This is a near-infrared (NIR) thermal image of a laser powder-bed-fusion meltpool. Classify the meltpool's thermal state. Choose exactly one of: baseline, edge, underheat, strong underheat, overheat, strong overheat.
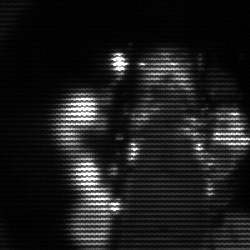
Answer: baseline